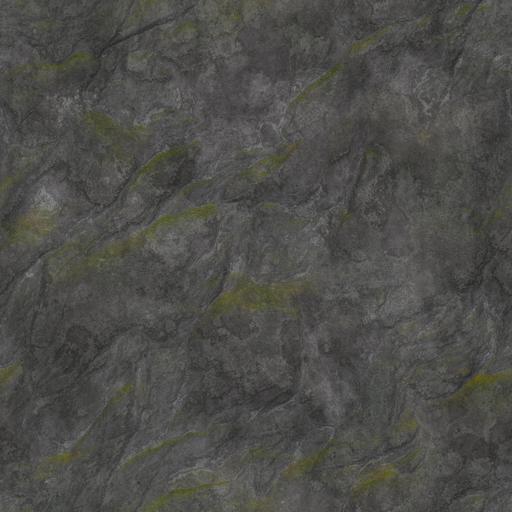
Tags: cliff grey rock stone